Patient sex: M
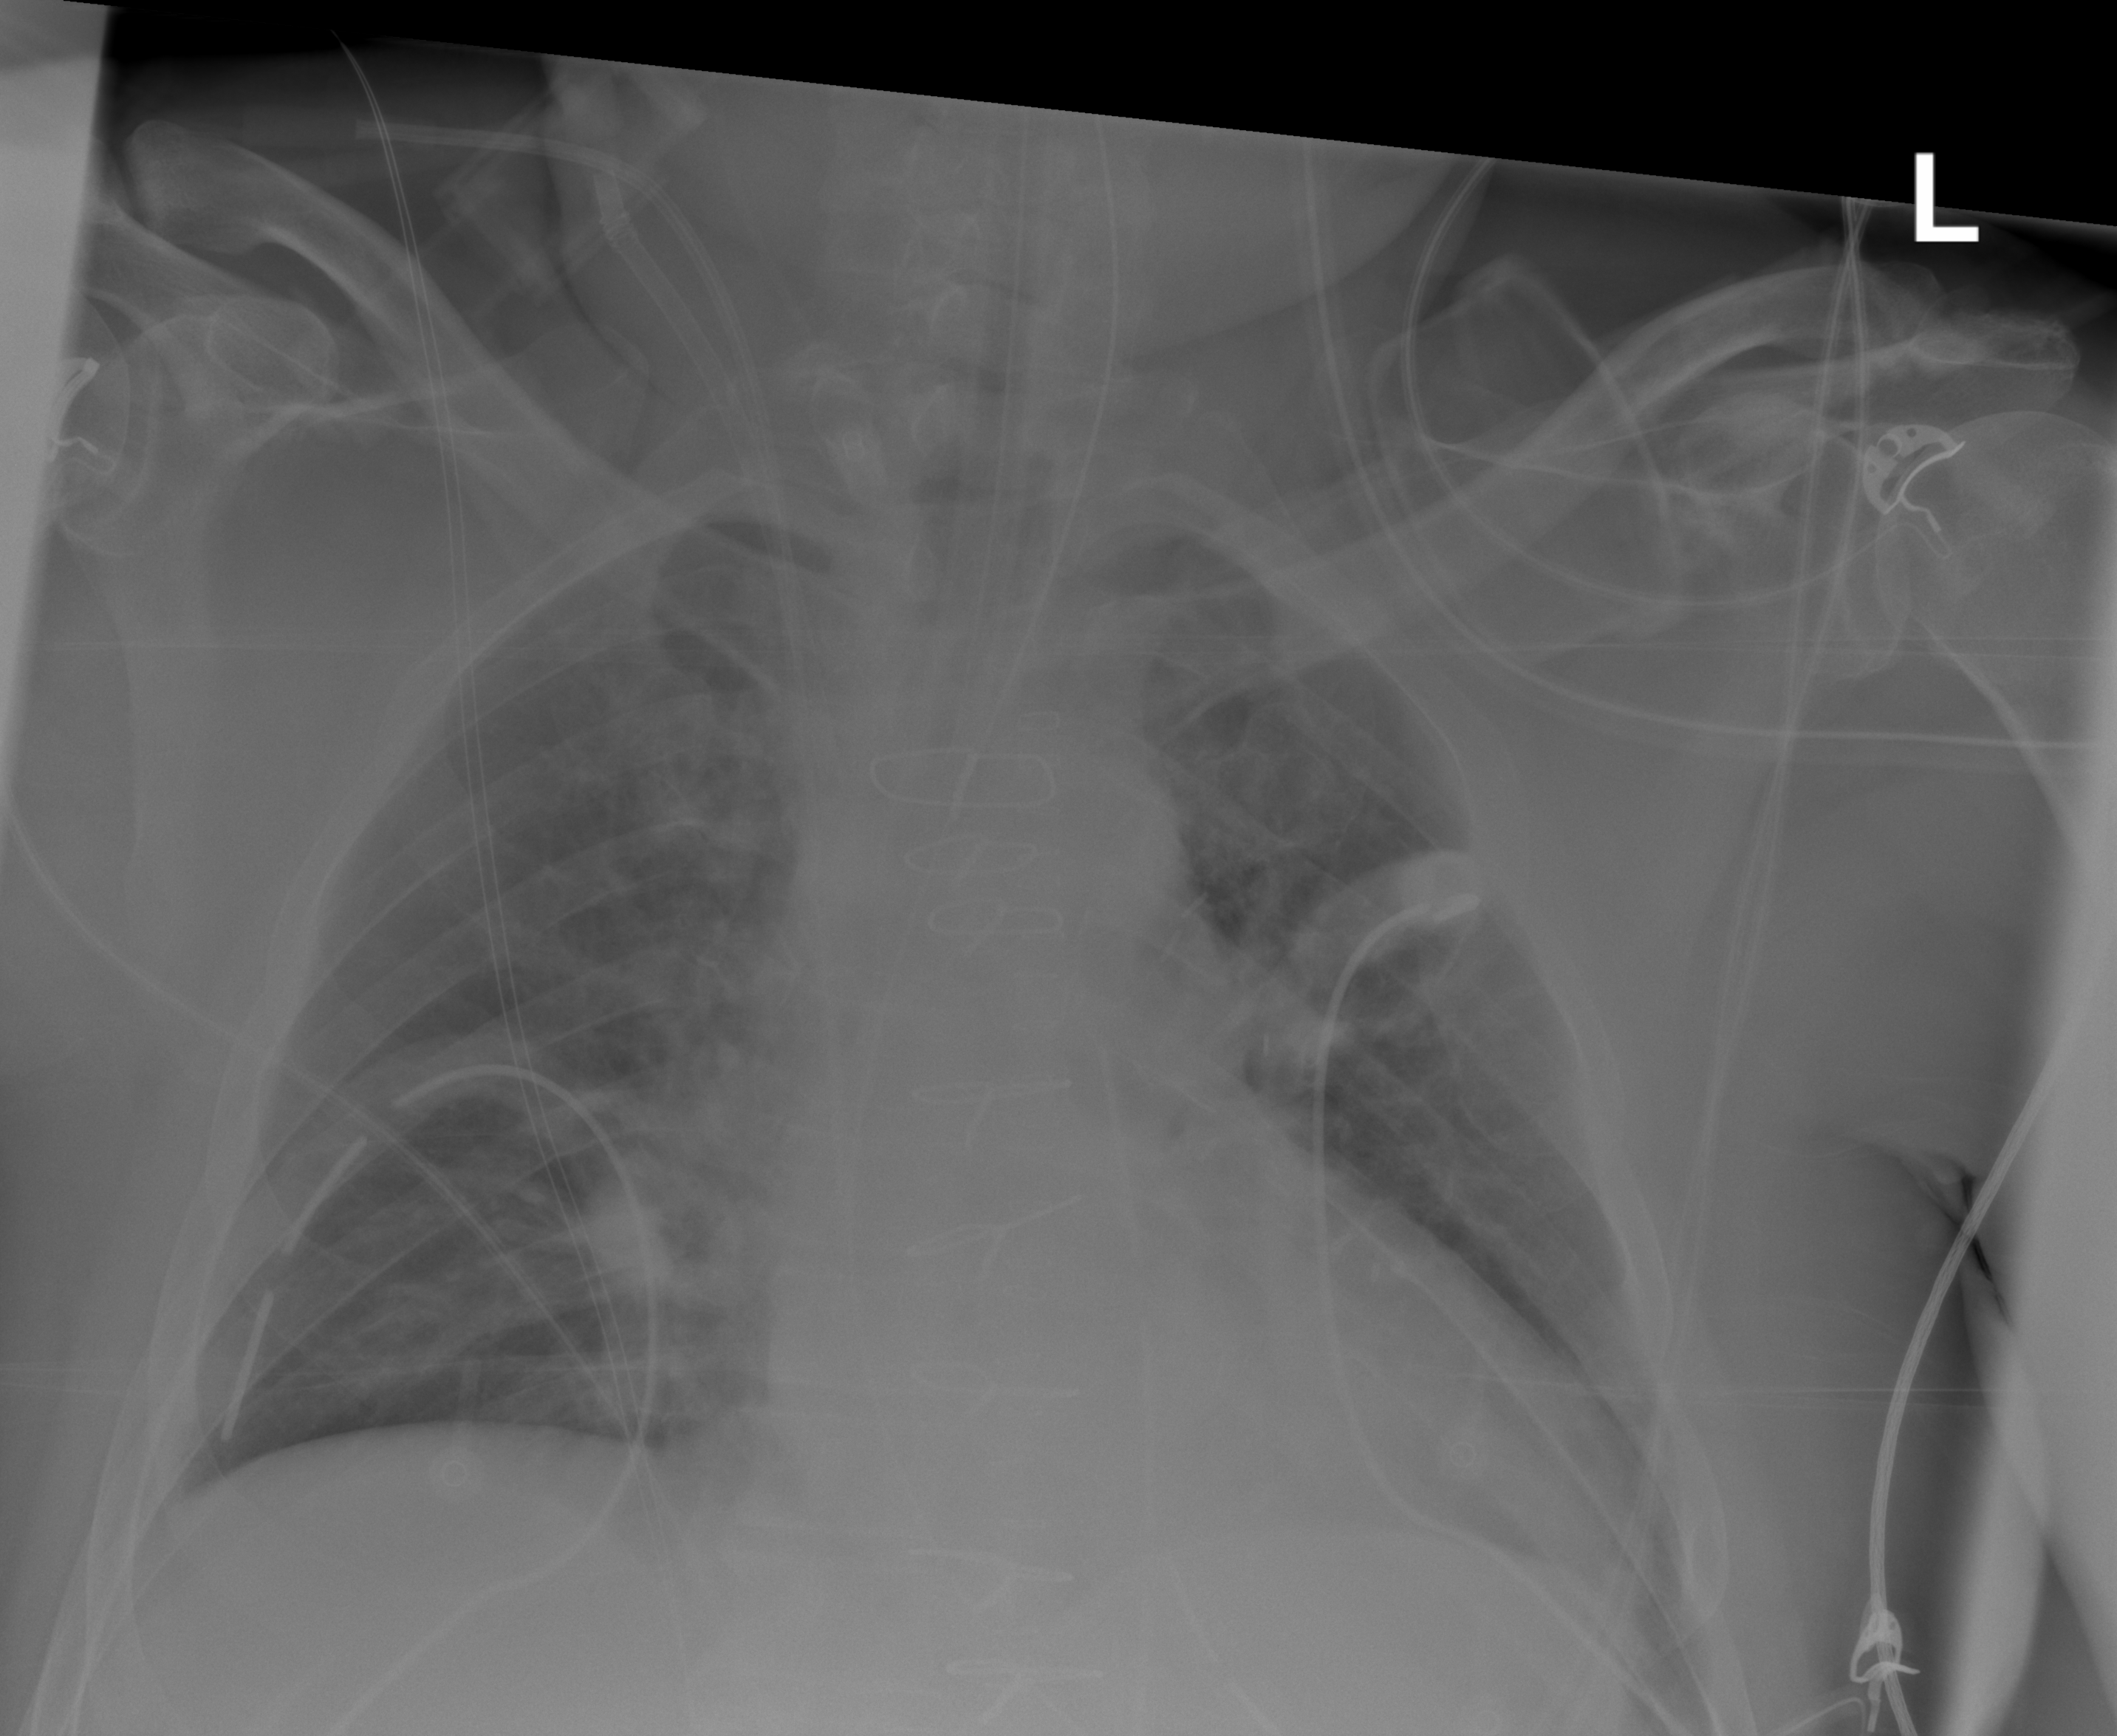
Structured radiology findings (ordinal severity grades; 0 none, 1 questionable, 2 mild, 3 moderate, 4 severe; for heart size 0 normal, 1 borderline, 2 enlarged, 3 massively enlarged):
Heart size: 2
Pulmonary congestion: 0
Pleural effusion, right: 2
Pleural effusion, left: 2
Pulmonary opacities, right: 0
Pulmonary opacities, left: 0
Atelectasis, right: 2
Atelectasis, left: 2